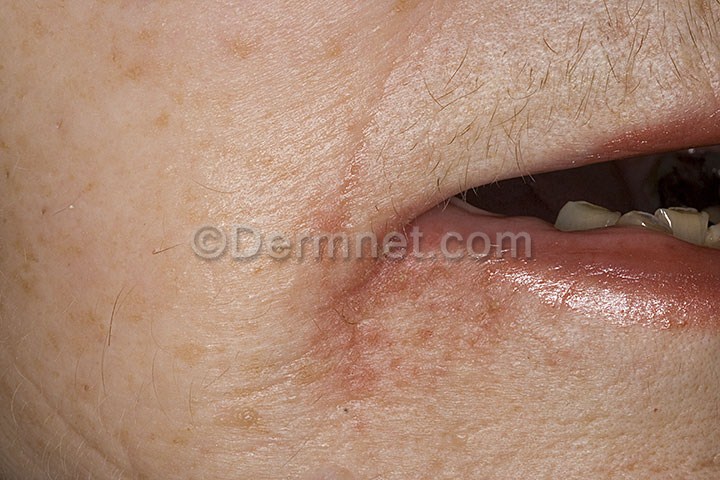
Disease: Tinea Ringworm Candidiasis and other Fungal Infections